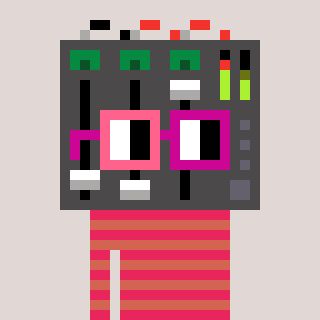
a pixel art character with square pink and red glasses, a mixer-shaped head and a peachy-colored body on a warm background